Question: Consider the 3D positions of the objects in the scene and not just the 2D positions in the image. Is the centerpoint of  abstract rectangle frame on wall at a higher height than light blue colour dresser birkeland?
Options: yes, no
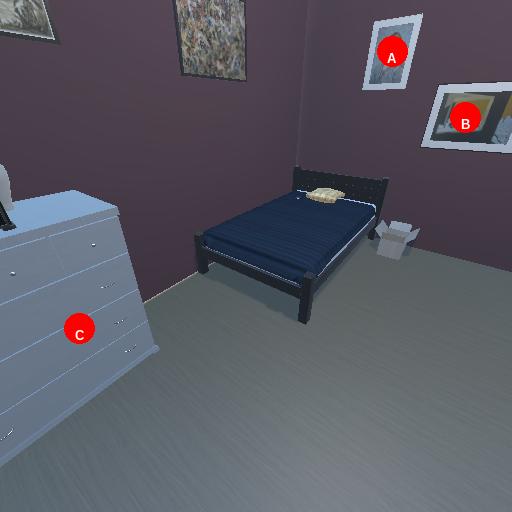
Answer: yes